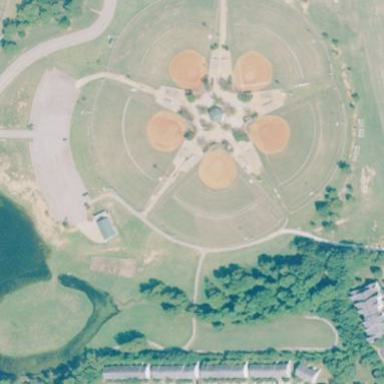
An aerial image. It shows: Baseball pitch for leisure and sports activities.